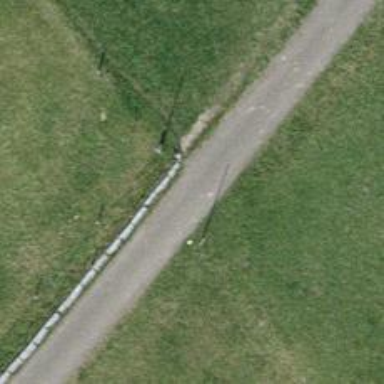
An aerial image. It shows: Track with grade 1 quality.